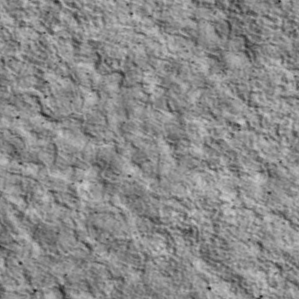
Label: non_frost